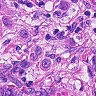
Metastatic tissue present: yes